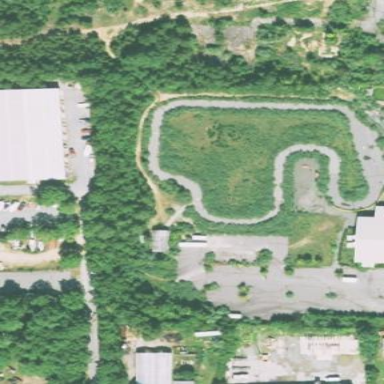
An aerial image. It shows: Karting raceway road for racing enthusiasts.